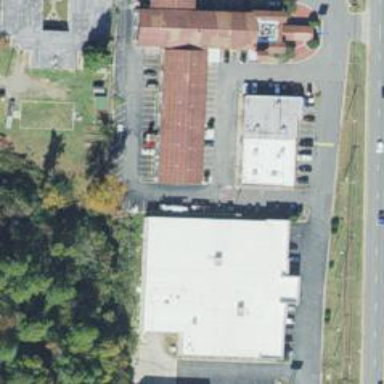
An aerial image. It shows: Building that houses furniture shop.